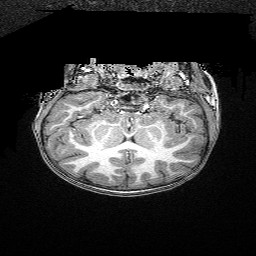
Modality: T1w
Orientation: sagittal